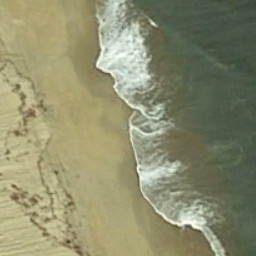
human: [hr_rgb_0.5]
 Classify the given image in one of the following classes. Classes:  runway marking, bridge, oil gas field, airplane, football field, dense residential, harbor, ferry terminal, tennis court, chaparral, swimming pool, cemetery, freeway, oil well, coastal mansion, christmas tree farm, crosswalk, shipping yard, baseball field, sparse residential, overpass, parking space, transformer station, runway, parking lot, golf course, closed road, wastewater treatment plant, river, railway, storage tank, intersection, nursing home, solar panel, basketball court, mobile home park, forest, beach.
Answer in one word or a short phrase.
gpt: beach